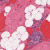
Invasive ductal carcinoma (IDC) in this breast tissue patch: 0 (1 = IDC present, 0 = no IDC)